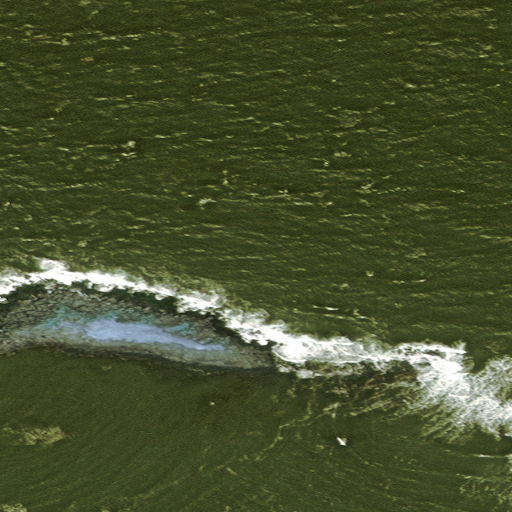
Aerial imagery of island in Alaska named Oronikowaktalik Rock containing only unknown